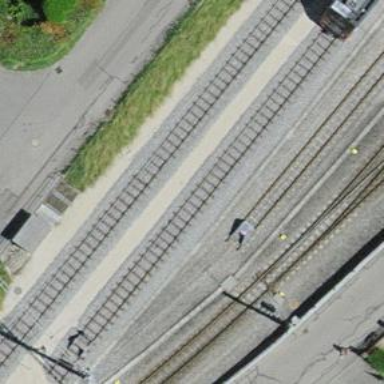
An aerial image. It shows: Railway buffer stop.